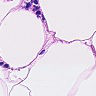
Metastatic tissue present: no